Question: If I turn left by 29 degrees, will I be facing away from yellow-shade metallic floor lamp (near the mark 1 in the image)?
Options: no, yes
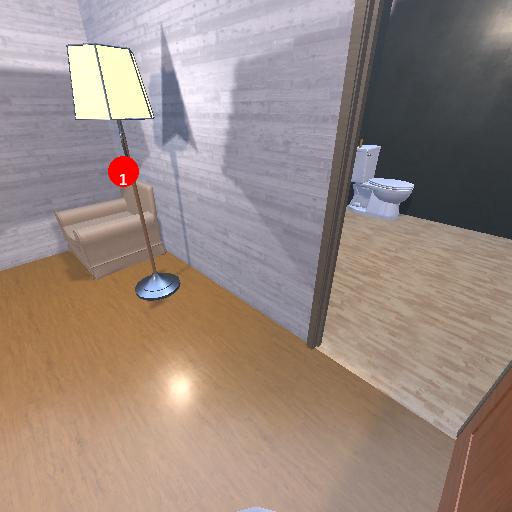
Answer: no